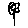
Label: flower